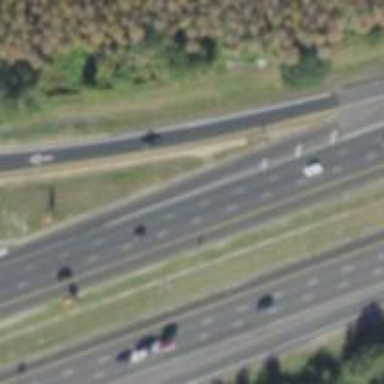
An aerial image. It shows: Diamond junction on motorway link.